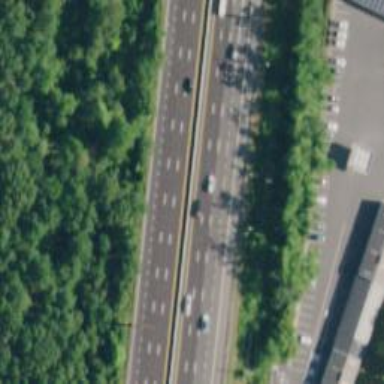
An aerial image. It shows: Motorway junction.